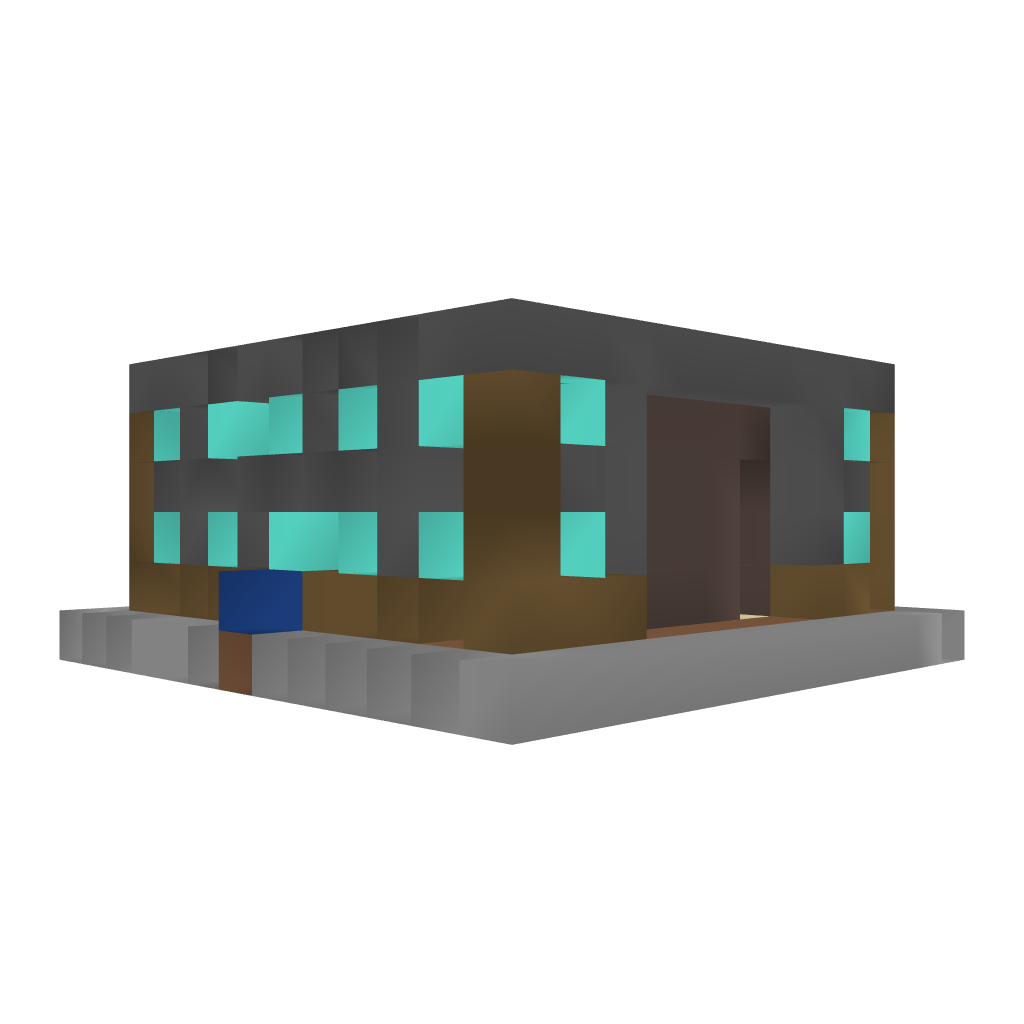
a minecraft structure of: A Quake Lobby